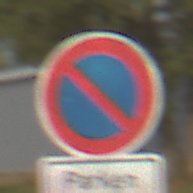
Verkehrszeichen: EingeschraenktesHalteverbot
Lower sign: ZeitangabenMitBeschraenkungAufWochentage6
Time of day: MorningAfternoon
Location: Outdoor (Suburban)
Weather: PartlyCloudy
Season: NotSpecified
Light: Natural